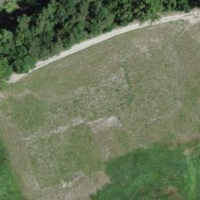
EUNIS habitat code: 24
Species observed at this site:
Euphorbia cyparissias